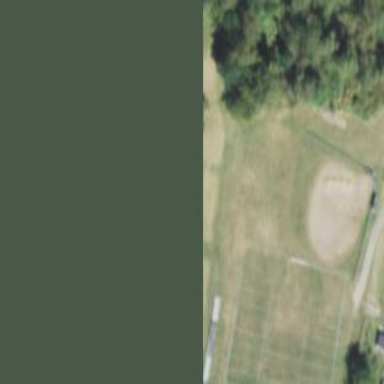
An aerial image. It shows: Baseball pitch for leisure and sports activities.